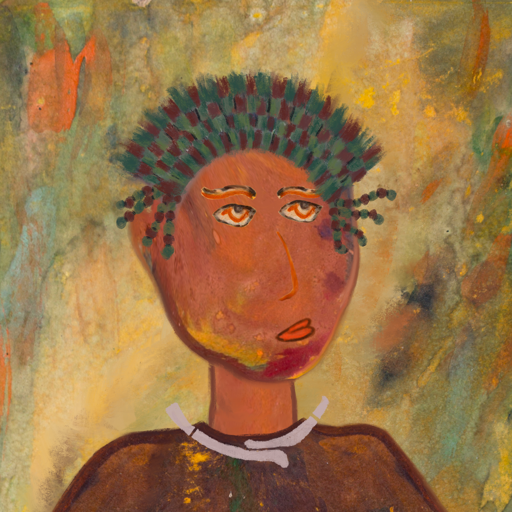
Background: Comrade, Head And Neck Side: Mother_And_Son_Son, Face Side: Experience, Bust: Comrade, Hair Side: Blank, Head Accessory: After_Raid_Crown, Second Necklace: Blank, Necklace: Hypocrite_2, Baby: Blank